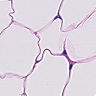
Metastatic tissue present: no